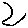
Label: moon